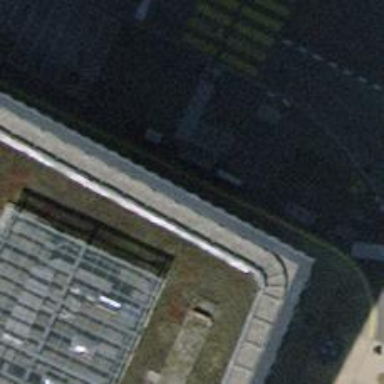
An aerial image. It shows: Bicycle parking area with wall loops for securing bikes.